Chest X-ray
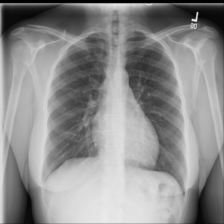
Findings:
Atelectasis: negative
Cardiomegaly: negative
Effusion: negative
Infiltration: positive
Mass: negative
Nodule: negative
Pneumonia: negative
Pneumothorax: negative
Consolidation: negative
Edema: negative
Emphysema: negative
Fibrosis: negative
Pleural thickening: negative
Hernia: negative